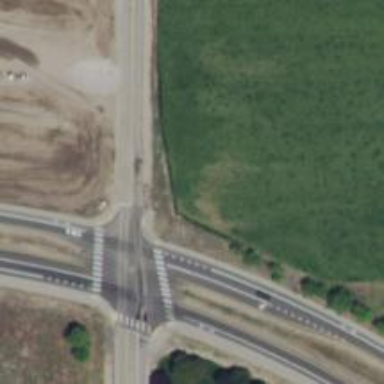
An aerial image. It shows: Unmarked road crossing.